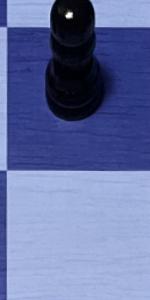
Label: Empty